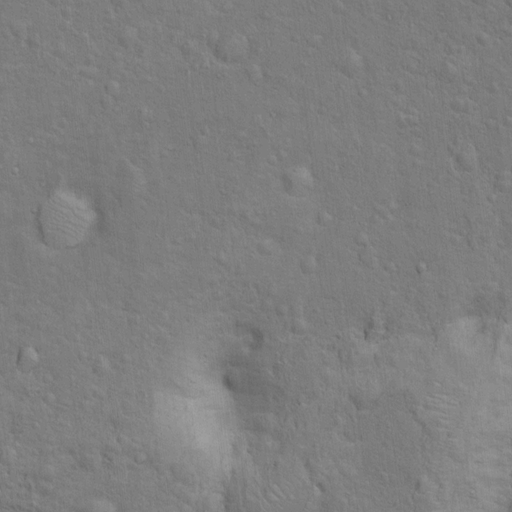
Classes present: Background, Cone